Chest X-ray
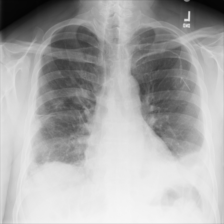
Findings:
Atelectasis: negative
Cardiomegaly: negative
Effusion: positive
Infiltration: negative
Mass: positive
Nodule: negative
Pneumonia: negative
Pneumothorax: negative
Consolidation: negative
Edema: negative
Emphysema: negative
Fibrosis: negative
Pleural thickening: negative
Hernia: negative